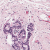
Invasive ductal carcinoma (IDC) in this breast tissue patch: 0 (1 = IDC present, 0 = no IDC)